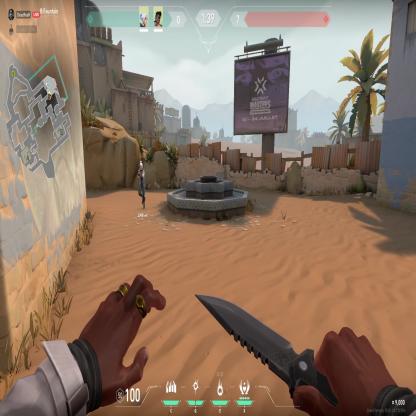
Label: teammate